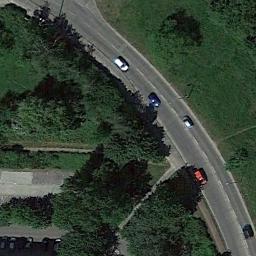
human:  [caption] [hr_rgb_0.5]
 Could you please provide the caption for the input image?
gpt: There is a green belt between the two highways .

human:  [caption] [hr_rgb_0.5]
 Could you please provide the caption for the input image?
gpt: The freeway is between the grass and some trees .

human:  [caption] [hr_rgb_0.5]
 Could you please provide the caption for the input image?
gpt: There are large green forests around the freeway and there are several cars on the freeway .

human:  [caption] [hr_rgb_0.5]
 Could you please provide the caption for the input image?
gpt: A freeway with a small bend goes through the forest with many dark green trees and some cars are driving on freeways .

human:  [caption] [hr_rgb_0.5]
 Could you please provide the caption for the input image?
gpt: There are green lawns and trees beside the freeway .